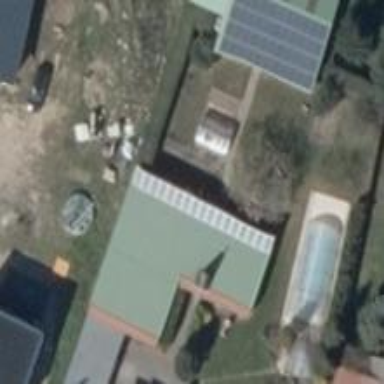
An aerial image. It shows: Small solar photovoltaic panel generator is producing electricity.